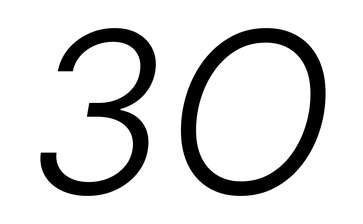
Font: Inter-Italic_Light_Italic